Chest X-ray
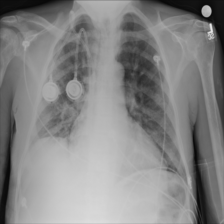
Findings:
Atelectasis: negative
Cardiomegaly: negative
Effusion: negative
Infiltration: negative
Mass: negative
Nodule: negative
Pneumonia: negative
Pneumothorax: negative
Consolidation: negative
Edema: negative
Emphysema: negative
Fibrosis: negative
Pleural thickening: negative
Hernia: negative